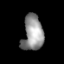
Tissue: lung
Cell type: Epithelial cells
Senescence score: 0.203
Nuclear area (px): 715
Mean DAPI intensity: 146.683